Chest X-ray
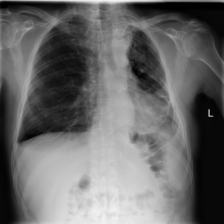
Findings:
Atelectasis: negative
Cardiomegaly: negative
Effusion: negative
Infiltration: negative
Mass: negative
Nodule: negative
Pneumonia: negative
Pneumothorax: negative
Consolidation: negative
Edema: negative
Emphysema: negative
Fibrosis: negative
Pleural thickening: negative
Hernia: negative